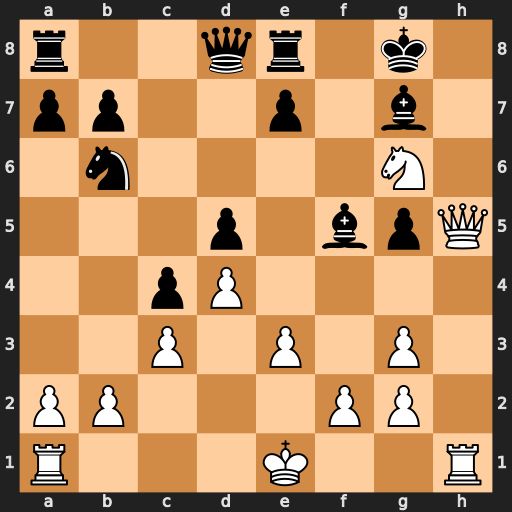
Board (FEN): r2qr1k1/pp2p1b1/1n4N1/3p1bpQ/2pP4/2P1P1P1/PP3PP1/R3K2R
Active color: w
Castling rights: KQ
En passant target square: -
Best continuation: Qh7+ Kf7 Ne5+ Ke6 Qxg7